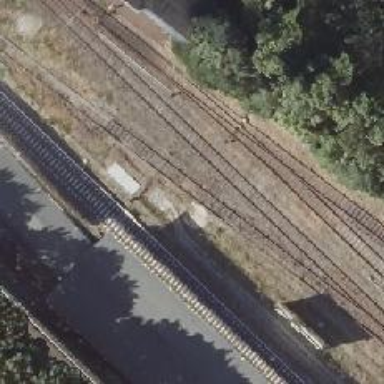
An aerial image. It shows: Signal on the railway track.